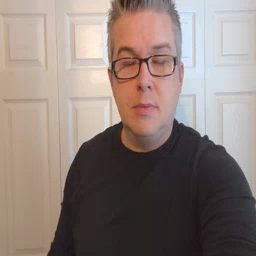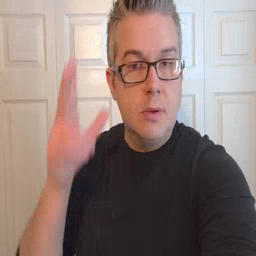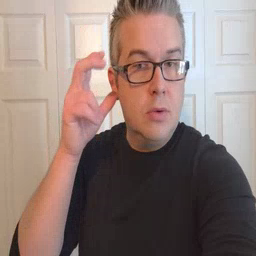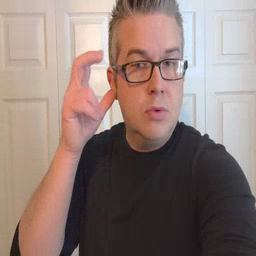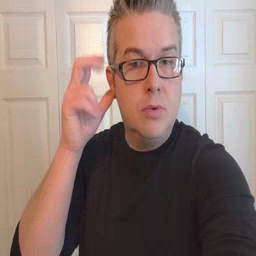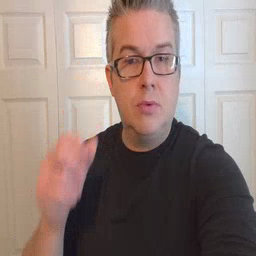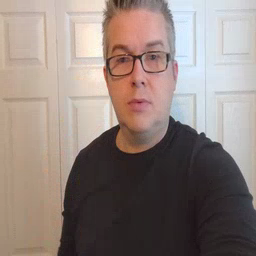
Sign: hear